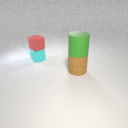
small cyan rubber cube behind large brown rubber cylinder